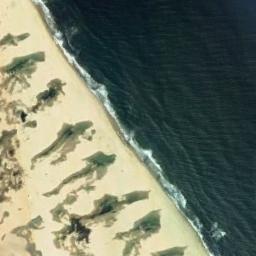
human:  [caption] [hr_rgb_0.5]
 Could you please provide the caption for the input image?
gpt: The beach with khaki sand and some stones on the beach .

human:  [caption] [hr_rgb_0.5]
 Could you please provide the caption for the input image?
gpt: There are blue waters near the beach, And there are many small sand slopes on the beach .

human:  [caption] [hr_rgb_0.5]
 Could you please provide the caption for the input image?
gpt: There is a lot of vegetation beside the beach .

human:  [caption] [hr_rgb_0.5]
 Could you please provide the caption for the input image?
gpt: The beach consists of blue seawater and a yellow coast with green plants .

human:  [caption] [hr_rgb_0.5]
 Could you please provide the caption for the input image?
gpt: The sea is calm beside the beach .